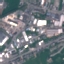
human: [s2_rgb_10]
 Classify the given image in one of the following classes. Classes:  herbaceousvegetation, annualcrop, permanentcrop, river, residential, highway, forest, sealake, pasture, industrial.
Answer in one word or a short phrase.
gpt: Industrial